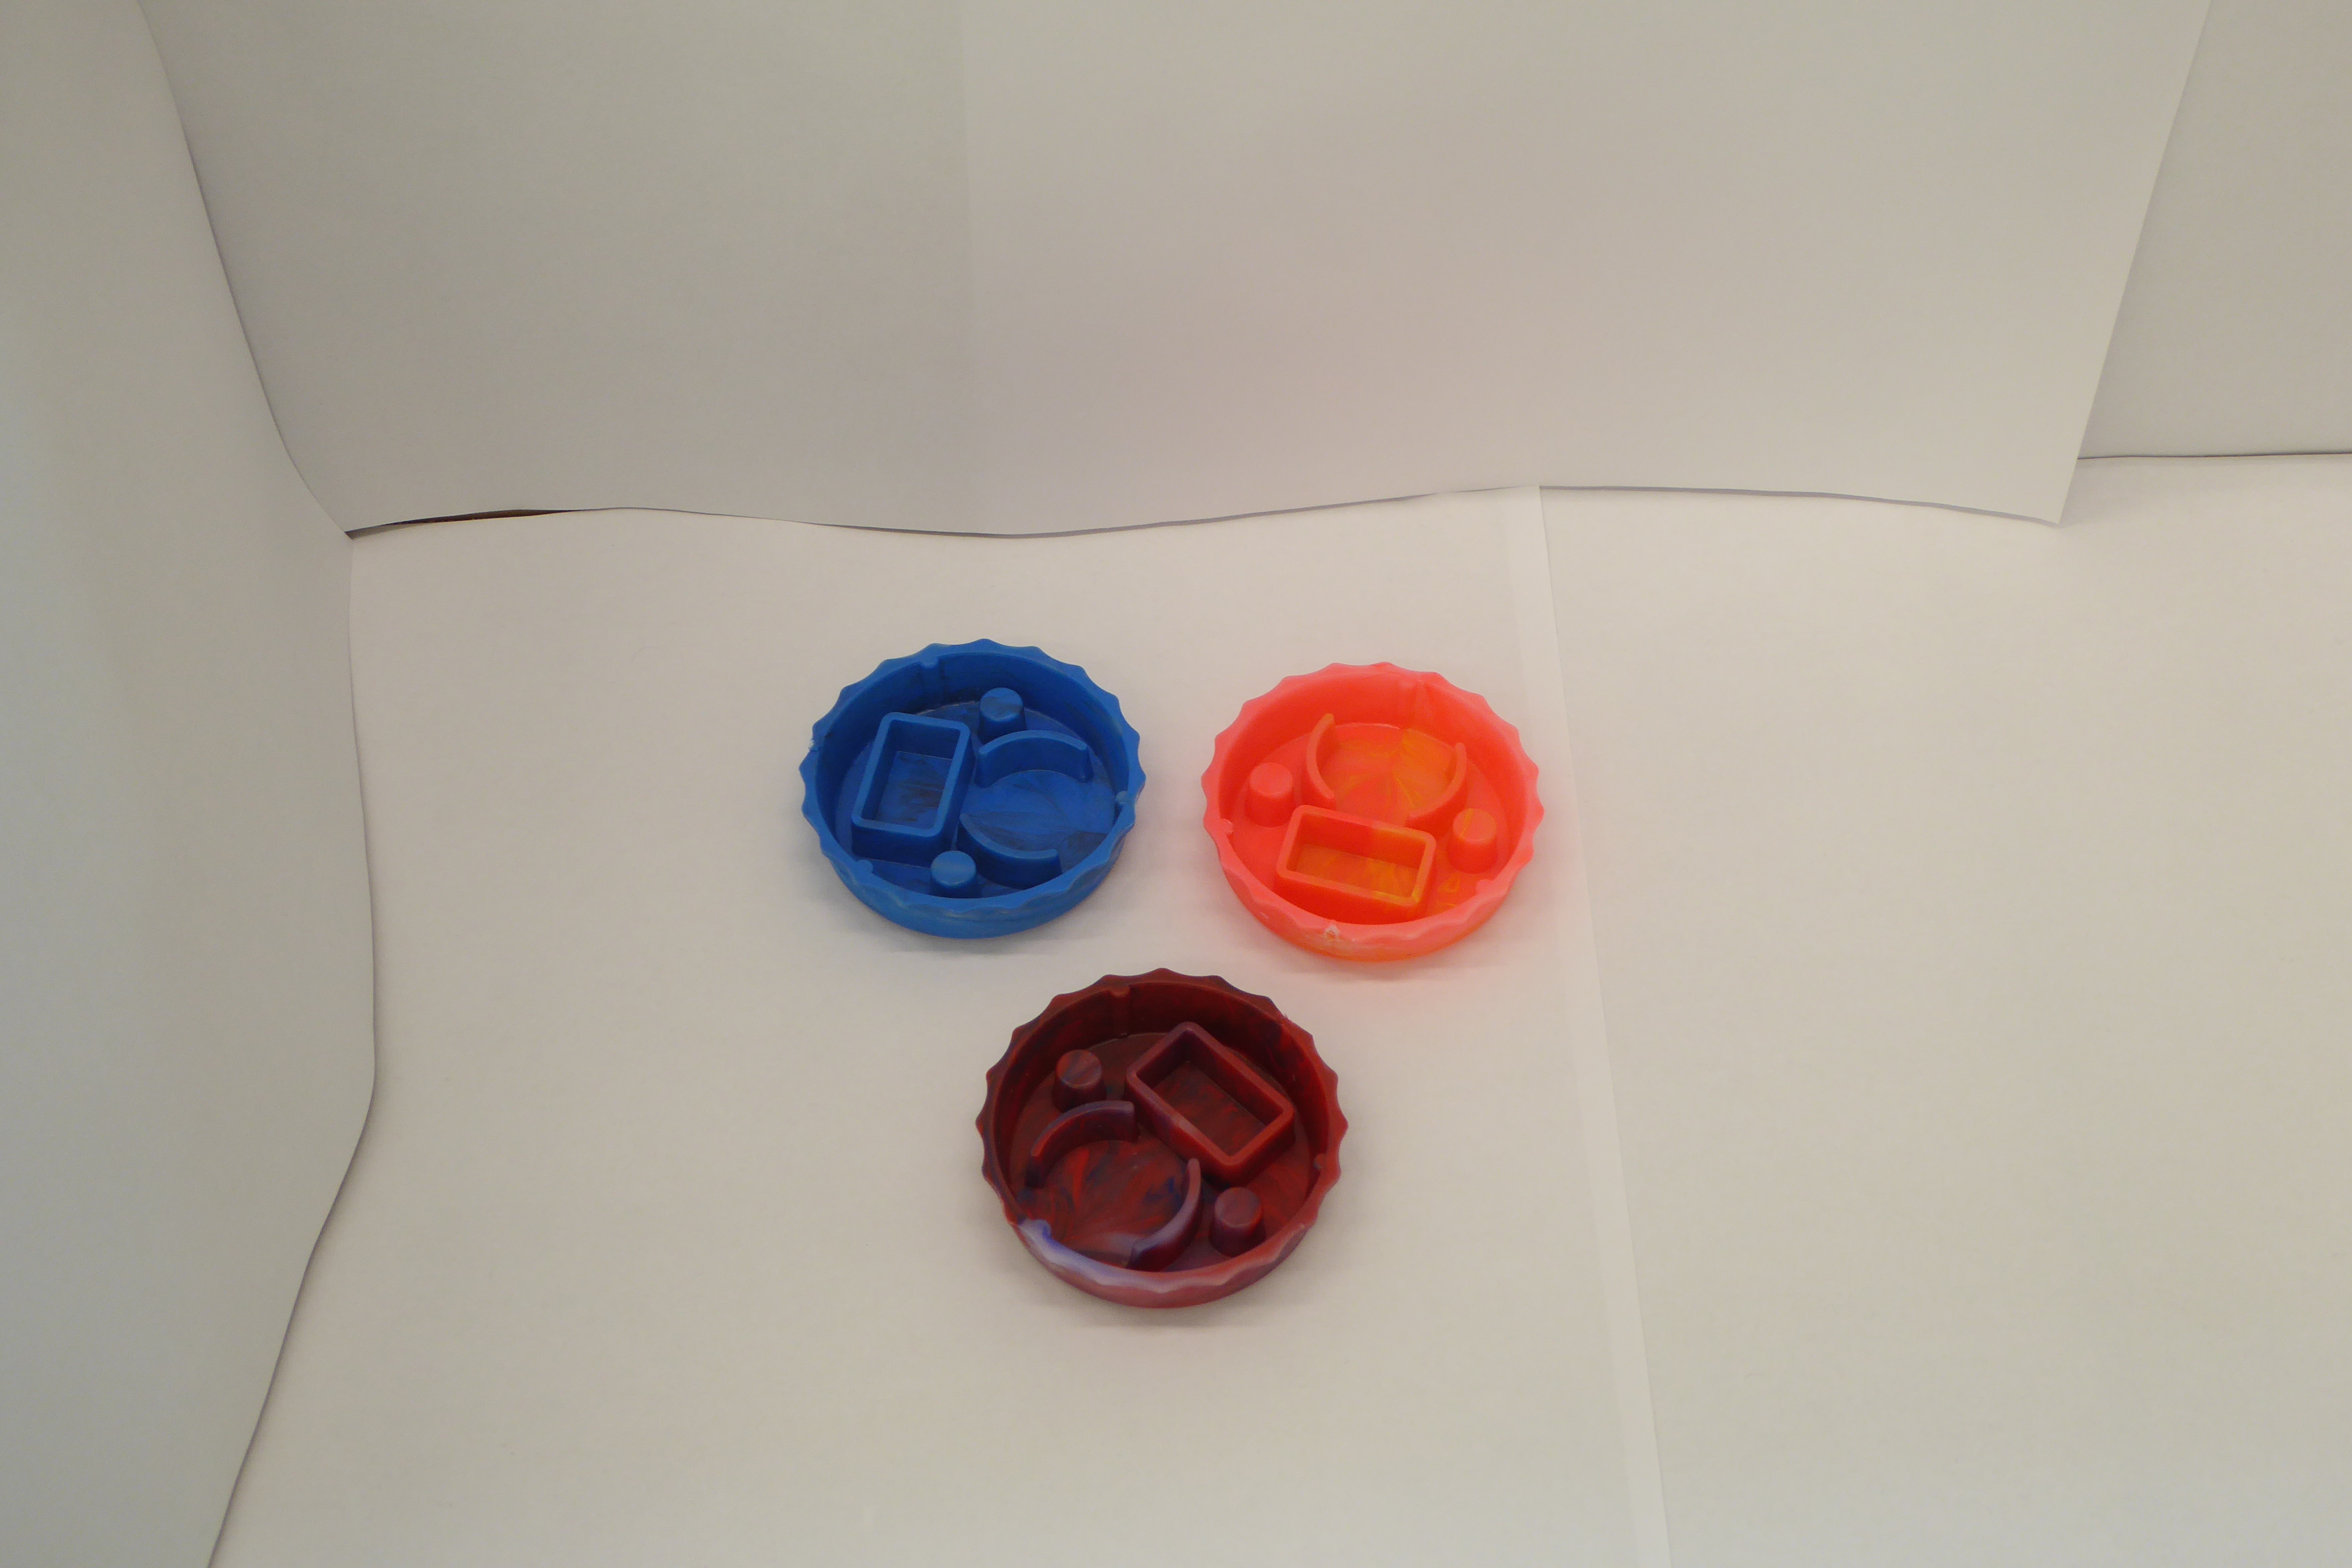
Label: Bottle Opener - Cover